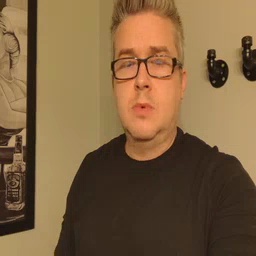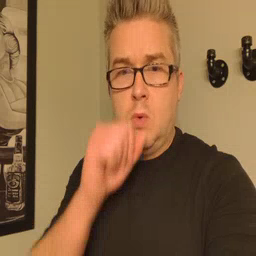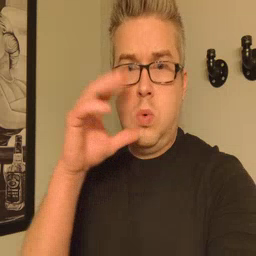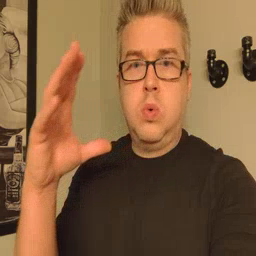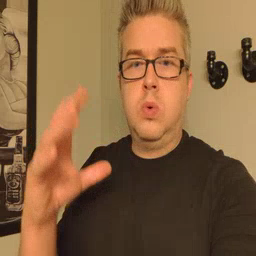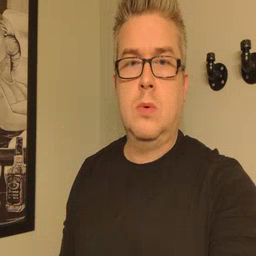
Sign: balloon